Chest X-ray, AP view. Patient: 55 years old, sex F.
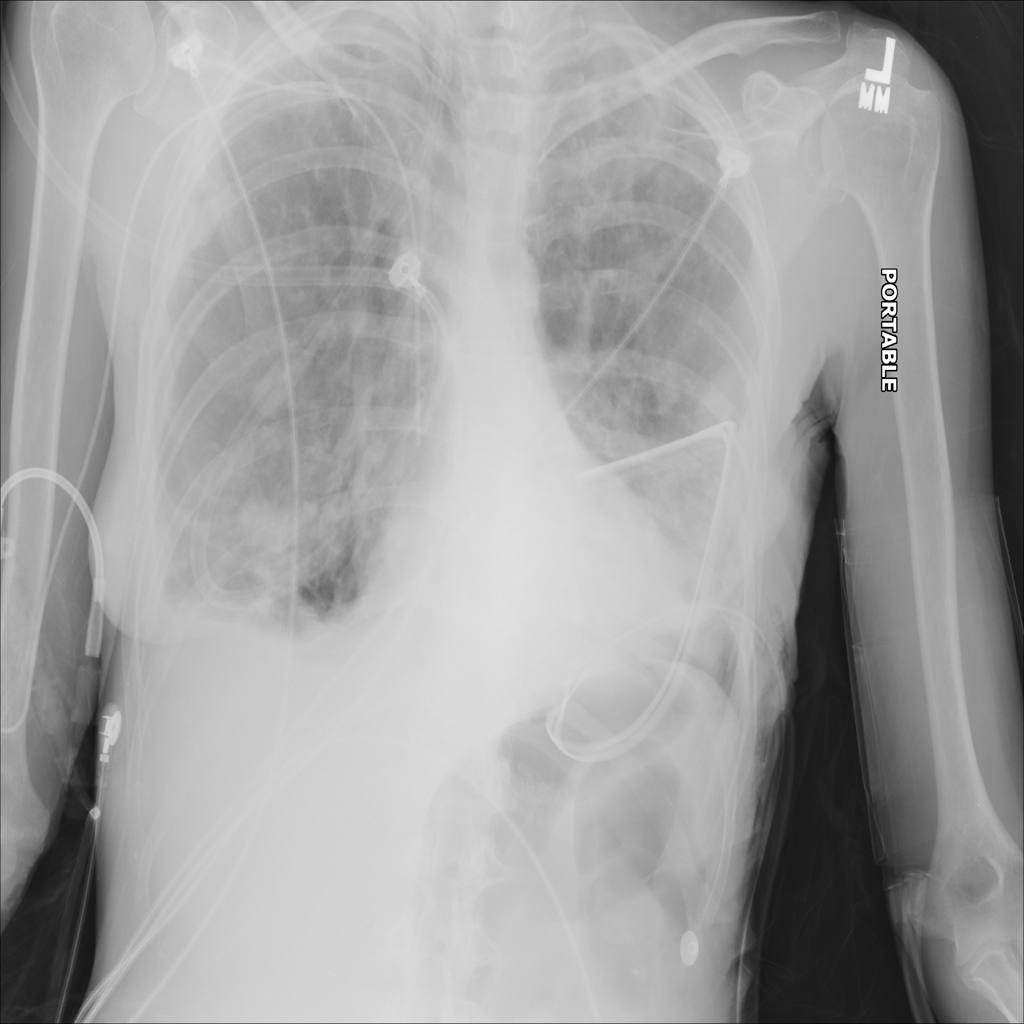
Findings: Effusion, Pneumothorax